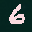
Label: 6